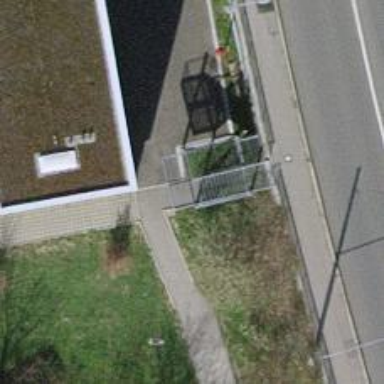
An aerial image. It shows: Metal grid steps on road.